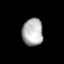
Tissue: lung
Cell type: Smooth muscle cells
Senescence score: 0.555
Nuclear area (px): 560
Mean DAPI intensity: 176.502